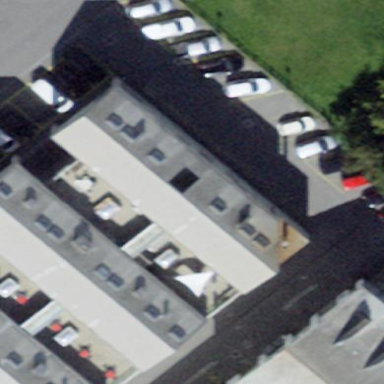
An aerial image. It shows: Hotel building.